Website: apple
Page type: customer-info-address
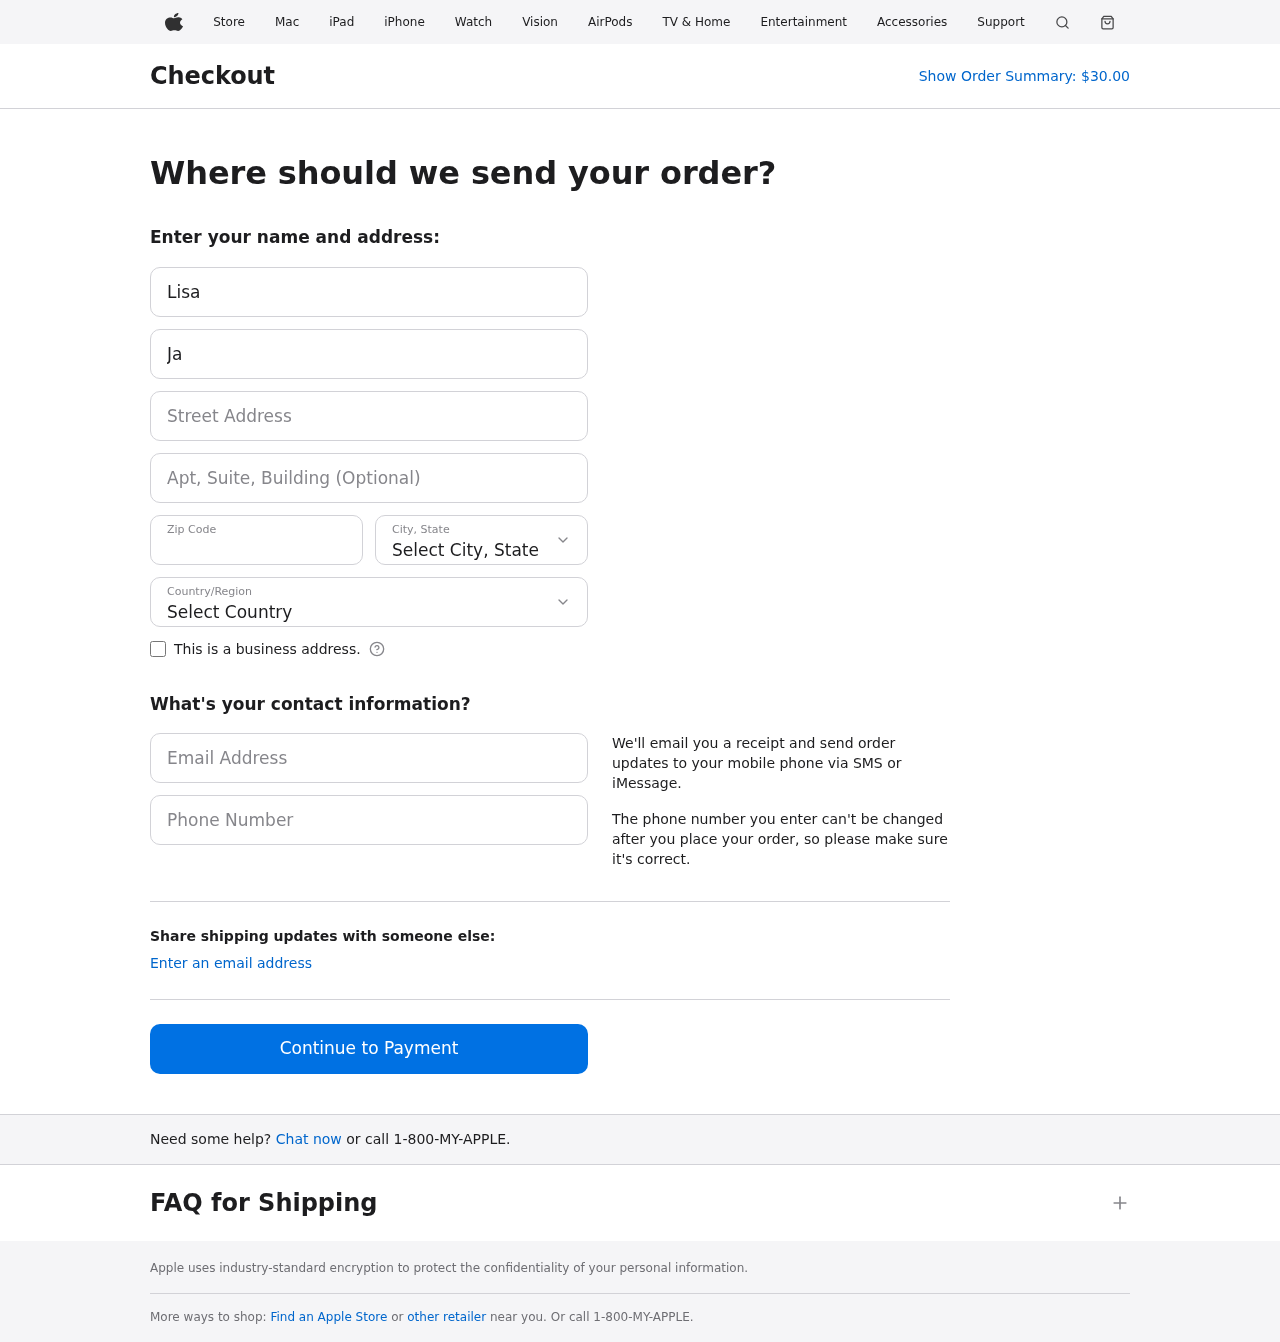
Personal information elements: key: PII_CITY_STATE
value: Wallacemouth, IL
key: PII_COUNTRY
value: United States
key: PII_EMAIL
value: ljackson@gmail.com
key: PII_FIRSTNAME
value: Lisa
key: PII_LASTNAME
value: Jackson
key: PII_PHONE
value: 2047251061
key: PII_POSTCODE
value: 19765
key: PII_STREET
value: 069 Tricia View Suite 526
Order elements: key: ORDER_TOTAL
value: $30.00